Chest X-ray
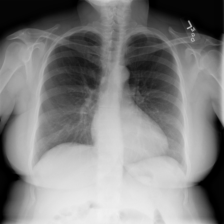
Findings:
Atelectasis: negative
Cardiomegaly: negative
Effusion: negative
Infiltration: negative
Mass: negative
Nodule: negative
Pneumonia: negative
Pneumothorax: negative
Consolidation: negative
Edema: negative
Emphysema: negative
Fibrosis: negative
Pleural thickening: negative
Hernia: negative